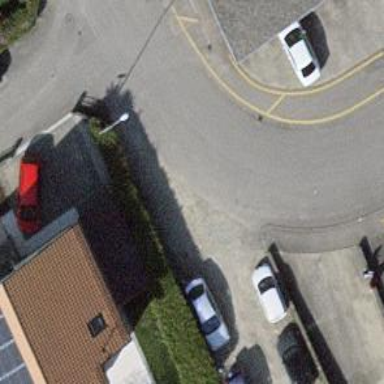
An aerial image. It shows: Footway with gravel surface.